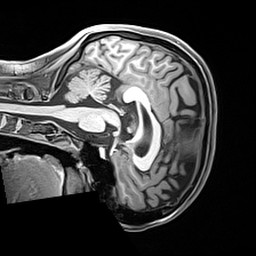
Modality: T1w
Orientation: sagittal
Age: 22
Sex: female
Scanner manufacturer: siemens
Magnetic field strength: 3 T
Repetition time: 2.4 s
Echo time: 0.00217 s